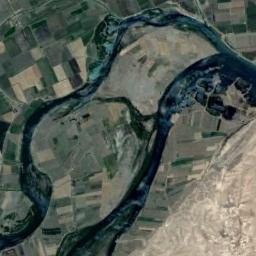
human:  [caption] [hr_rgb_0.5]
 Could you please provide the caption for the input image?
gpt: The river is surrounded by trees .

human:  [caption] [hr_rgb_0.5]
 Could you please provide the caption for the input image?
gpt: The two deep blue rivers go through the farmland .

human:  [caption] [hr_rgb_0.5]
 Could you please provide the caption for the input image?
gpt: The river goes through bare land and green farmland .

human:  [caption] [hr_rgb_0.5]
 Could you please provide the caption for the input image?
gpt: A curvy turquoise river with small islands on both sides of the shore, Green and tan mixed ground, And not far from the yellow desert .

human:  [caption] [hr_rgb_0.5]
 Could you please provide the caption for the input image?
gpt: There are many farmlands around the rivers .